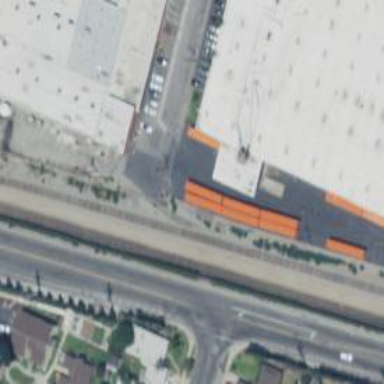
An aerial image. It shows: Rail spur service.